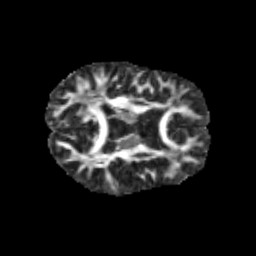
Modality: FA
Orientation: axial
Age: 12
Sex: male
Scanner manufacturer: siemens
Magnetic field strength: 3 T
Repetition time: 3.8 s
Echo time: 0.07 s